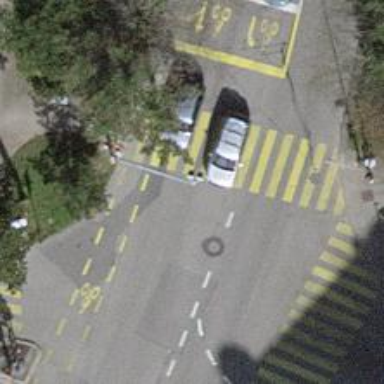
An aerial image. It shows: Crossing with traffic signals.